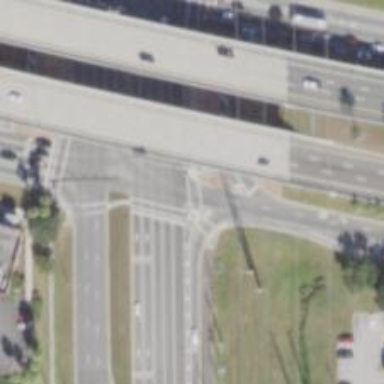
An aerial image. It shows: Uncontrolled crossing on cycleway.